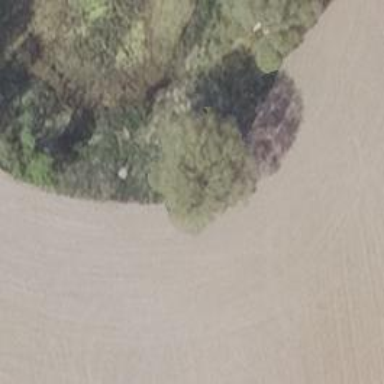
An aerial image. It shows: Deciduous broadleaved tree.